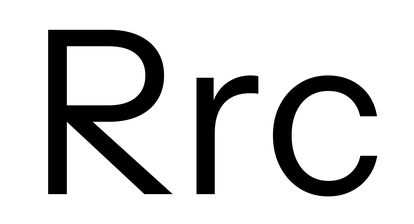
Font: InstrumentSans_Regular